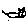
Label: cat